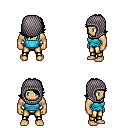
a pixel art fantasy rpg character, male body template, human, tanned skin, teal pirate shirt, gold greaves, raven swoop hairstyle, chain hood, four views (front, back, left, right), 2x2 character sprite sheet, small pixel art, hard edges, no anti-aliasing